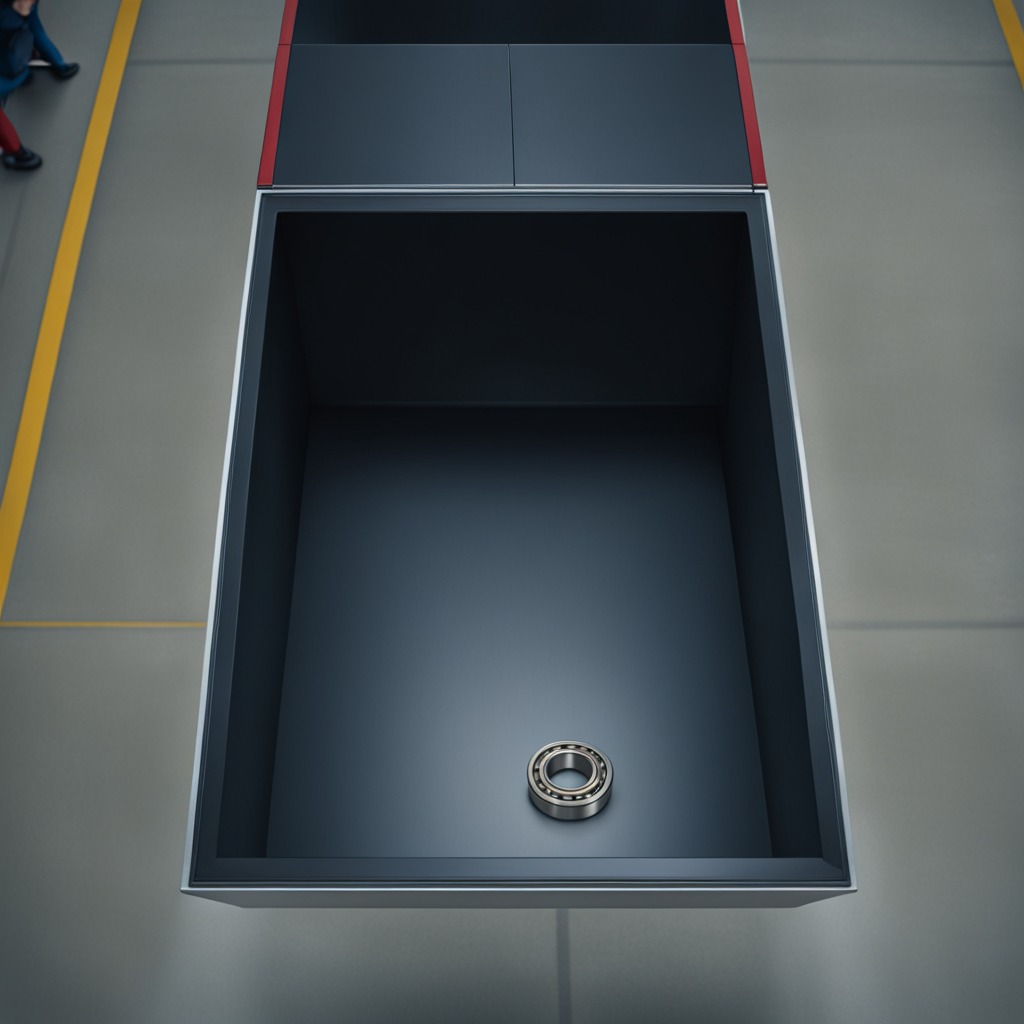
A metal ball bearing lies on a toolbox surface in an airplane hangar workshop.